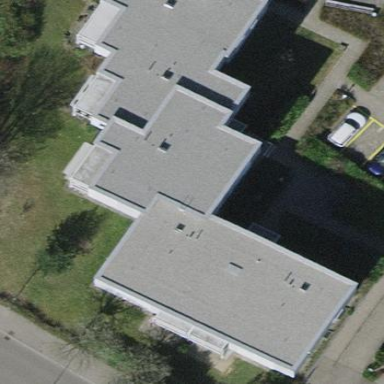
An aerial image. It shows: Flat-roofed apartment building.